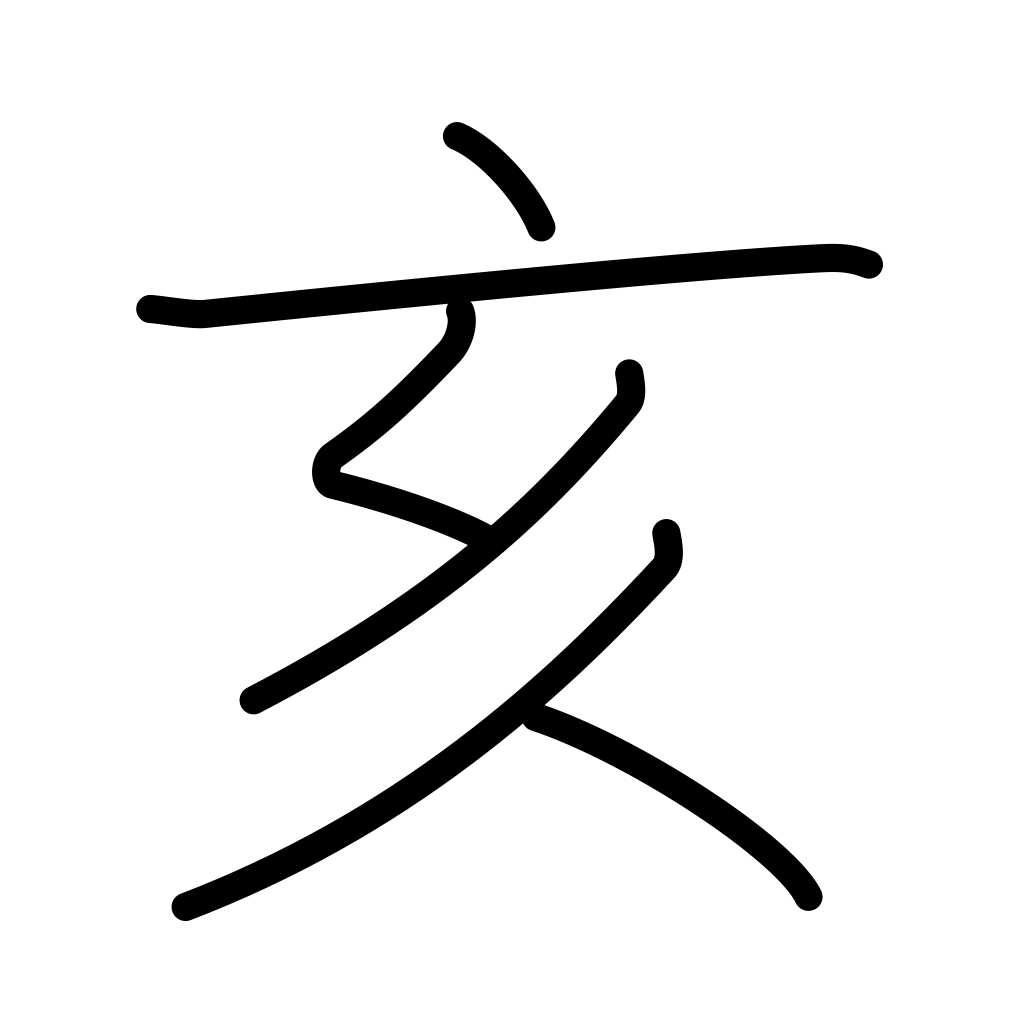
Meaning: sign of the hog, 9-11PM, twelfth sign of the Chinese zodiac